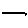
Label: line